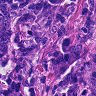
Metastatic tissue present: no